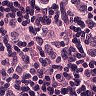
Metastatic tissue present: yes